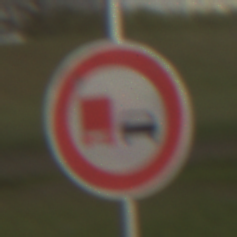
Verkehrszeichen: UeberholverbotKraftfahrzeuge
Umgebung: Outdoor, Suburban
Tageszeit: SunriseSunset
Wetter: PartlyCloudy
Licht: Natural
Jahreszeit: NotSpecified
Kontrast: MediumContrast